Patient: sex F, age 26
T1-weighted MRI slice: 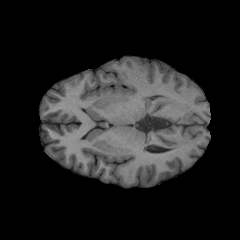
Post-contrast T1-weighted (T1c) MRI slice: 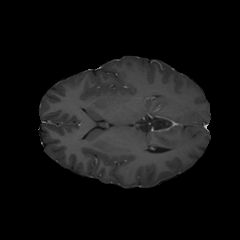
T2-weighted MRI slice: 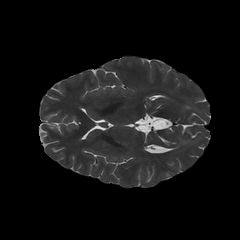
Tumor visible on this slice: no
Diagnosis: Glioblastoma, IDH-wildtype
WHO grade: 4